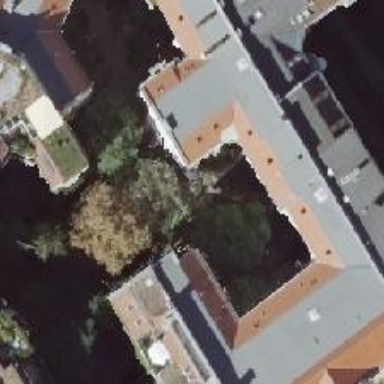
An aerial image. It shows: Residential building with unique double saltbox roof shape.